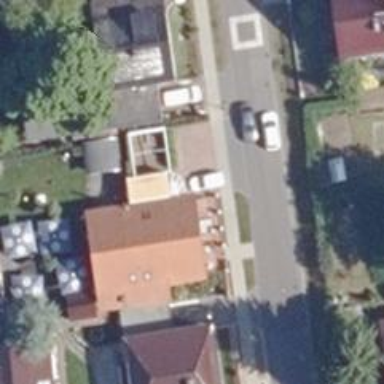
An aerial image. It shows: Restaurant.